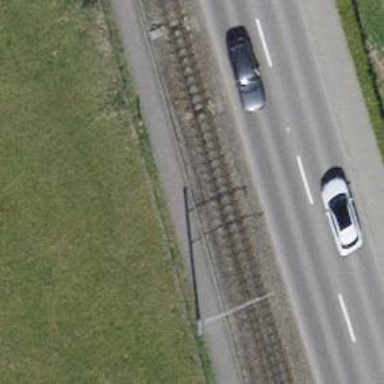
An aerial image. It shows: Narrow-gauge railway track with electrified contact line. The railway has one track.